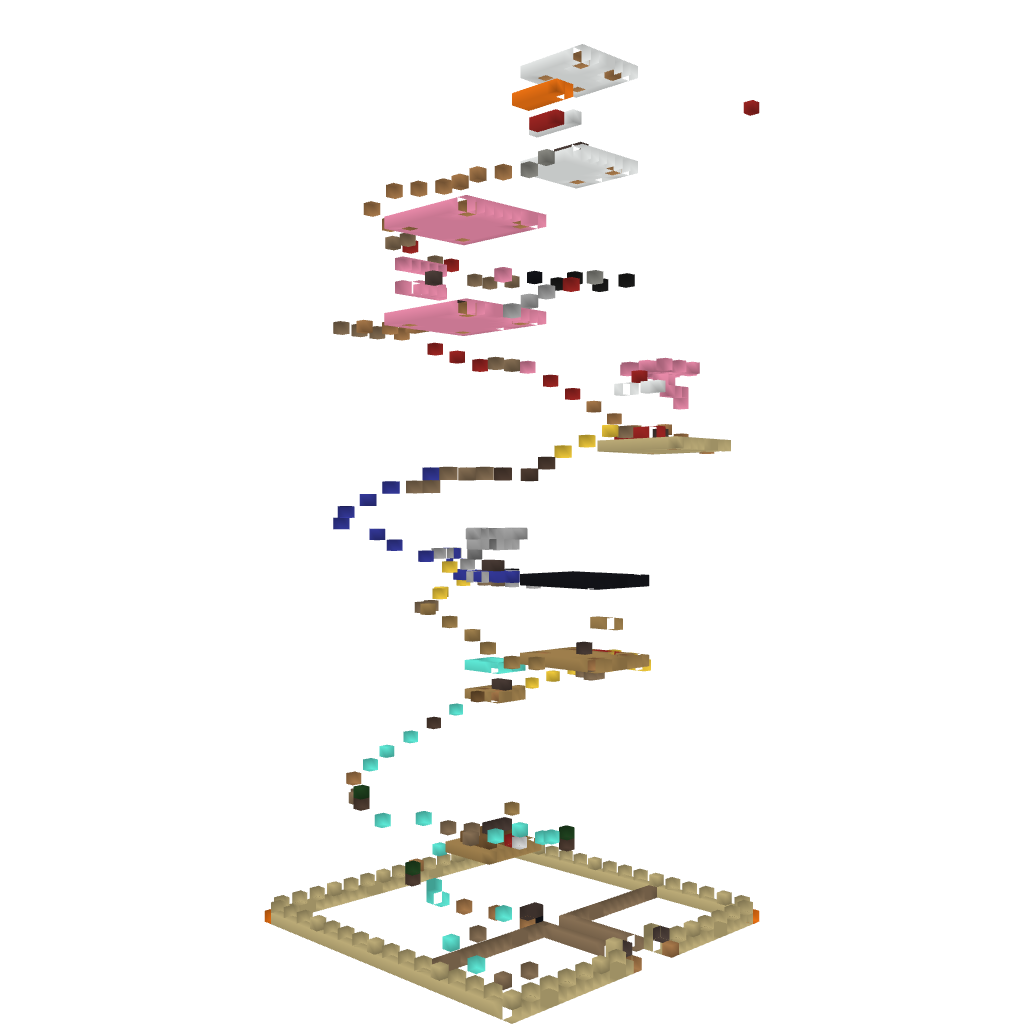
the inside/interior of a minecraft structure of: Parkour Extrem